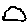
Label: cloud